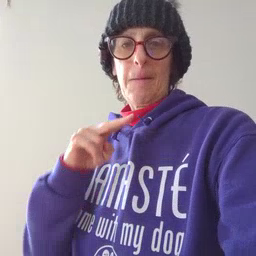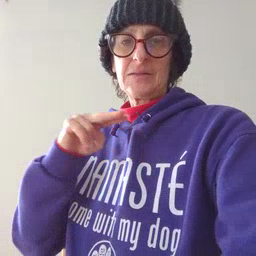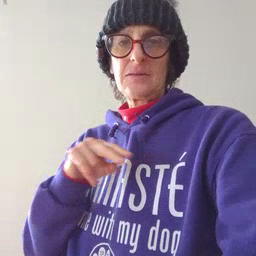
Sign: puzzle